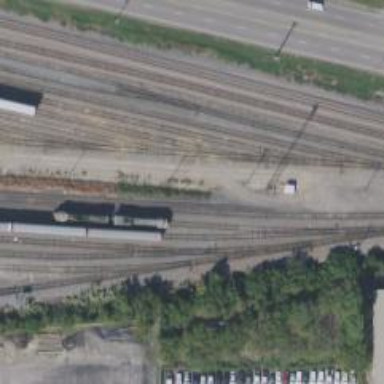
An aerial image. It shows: Railway yard used for servicing trains.